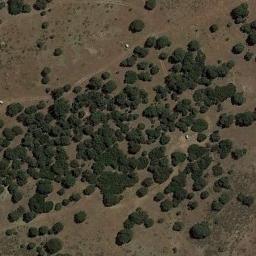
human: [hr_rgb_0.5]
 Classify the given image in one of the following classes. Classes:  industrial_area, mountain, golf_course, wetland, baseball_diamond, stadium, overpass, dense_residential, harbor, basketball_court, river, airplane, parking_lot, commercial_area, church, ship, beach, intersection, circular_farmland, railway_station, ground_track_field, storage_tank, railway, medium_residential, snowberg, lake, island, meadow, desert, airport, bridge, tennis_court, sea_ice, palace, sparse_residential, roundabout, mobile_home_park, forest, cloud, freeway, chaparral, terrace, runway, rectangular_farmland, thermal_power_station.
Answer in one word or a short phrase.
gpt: chaparral